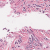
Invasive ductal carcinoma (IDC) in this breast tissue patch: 1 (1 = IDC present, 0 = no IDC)